Interaction volume radius: 10 \u00c5
Interaction volume height: 40 \u00c5
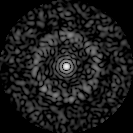
Disorder parameter: 0.8438